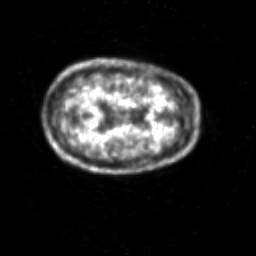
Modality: PET
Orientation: axial
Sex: male
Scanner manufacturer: siemens